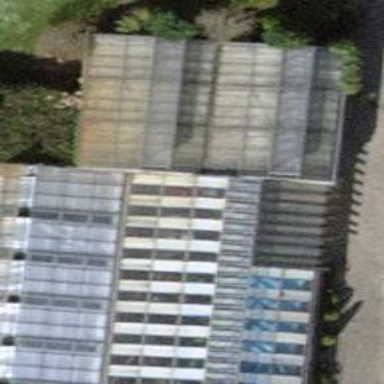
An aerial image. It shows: Greenhouse.